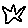
Label: star